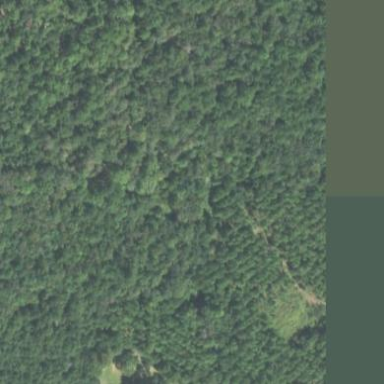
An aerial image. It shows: Mixed leaf woodland.